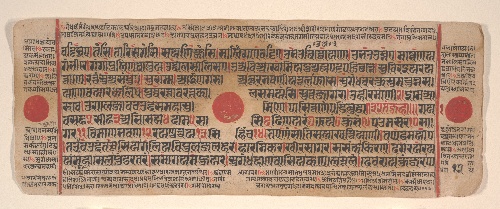
Artist: Bhadrabahu
Artist bio: Indian, died ca. 356 BCE
Date: 15th century
Object type: Folio
Classification: Paintings
Medium: Ink, opaque watercolor, and gold on paper
Culture: India (Gujarat)
Dimensions: (Average size .1–.71): 4 1/2 x 11 3/8 in. (11.4 x 28.9 cm)
Department: Asian Art
Credit line: Bequest of Cora Timken Burnett, 1956
Accession year: 1957
Repository: Metropolitan Museum of Art, New York, NY